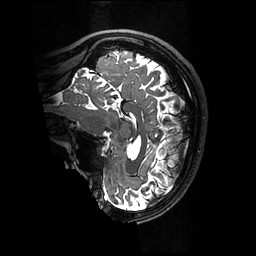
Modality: T2w
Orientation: sagittal
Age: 34
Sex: female
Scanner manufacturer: ge
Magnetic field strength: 3 T
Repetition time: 3.202 s
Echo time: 0.06575 s